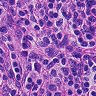
Metastatic tissue present: no